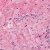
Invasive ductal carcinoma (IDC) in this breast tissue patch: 0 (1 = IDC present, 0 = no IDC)